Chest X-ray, AP view. Patient: 49 years old, sex F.
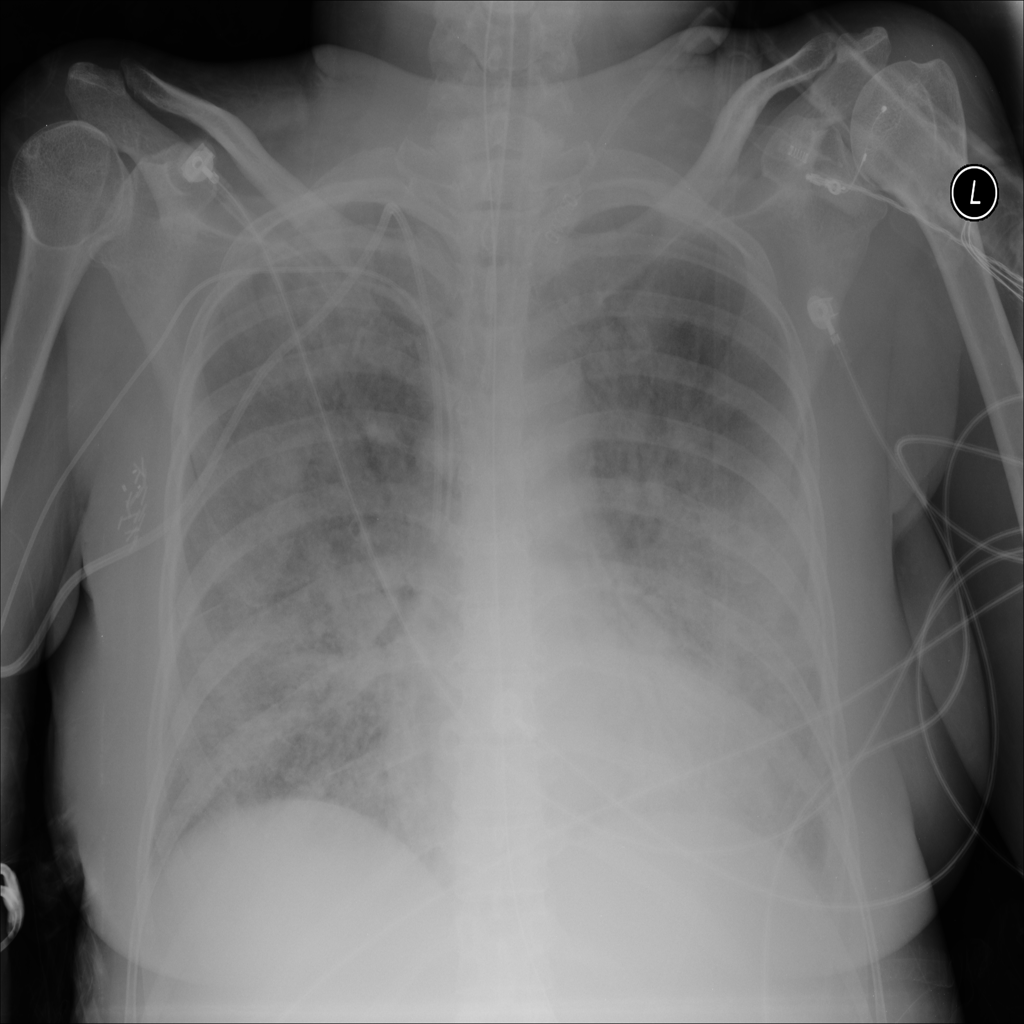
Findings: Effusion